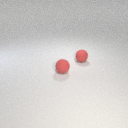
small red rubber sphere behind small red rubber sphere